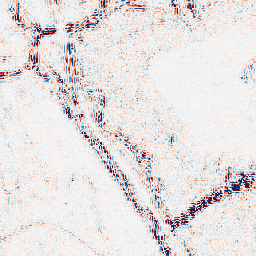
Category: wavelet
Decomposition family: wavelet_reverse_biorthogonal
Decomposition parameters: wavelet: rbio2.4
level: 2
Upsampling method: area
Upsampling parameters: scale: 8
Upsampling scale: 8